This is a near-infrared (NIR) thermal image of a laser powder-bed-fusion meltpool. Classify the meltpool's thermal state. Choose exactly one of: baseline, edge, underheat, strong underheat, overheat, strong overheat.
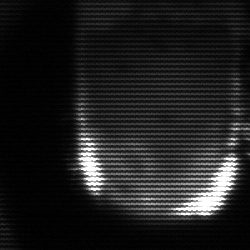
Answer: baseline